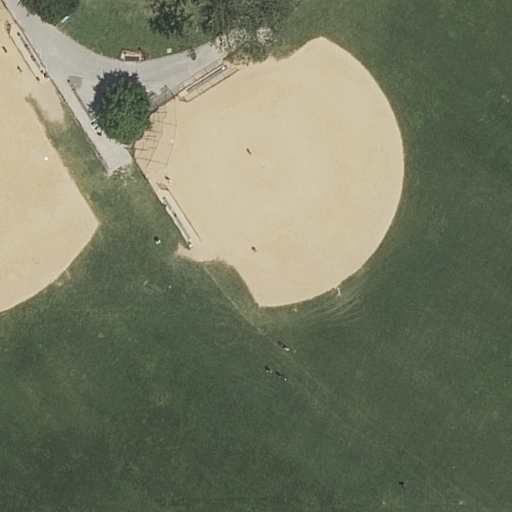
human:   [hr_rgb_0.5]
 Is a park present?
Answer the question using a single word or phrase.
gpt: yes

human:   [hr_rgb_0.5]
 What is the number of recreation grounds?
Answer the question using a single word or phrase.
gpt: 1

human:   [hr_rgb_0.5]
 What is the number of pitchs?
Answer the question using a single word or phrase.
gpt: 2

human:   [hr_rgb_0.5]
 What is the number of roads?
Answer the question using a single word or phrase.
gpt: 1

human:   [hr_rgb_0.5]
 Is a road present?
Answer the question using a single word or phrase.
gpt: yes

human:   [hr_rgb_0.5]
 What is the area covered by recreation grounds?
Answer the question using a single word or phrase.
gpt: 3774m2

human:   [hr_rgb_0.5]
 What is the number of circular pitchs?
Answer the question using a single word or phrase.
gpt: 0

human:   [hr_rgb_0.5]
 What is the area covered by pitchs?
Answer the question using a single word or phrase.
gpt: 4198m2

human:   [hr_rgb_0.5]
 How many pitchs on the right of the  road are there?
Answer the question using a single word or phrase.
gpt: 0

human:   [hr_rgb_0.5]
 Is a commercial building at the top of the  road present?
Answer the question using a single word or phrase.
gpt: no

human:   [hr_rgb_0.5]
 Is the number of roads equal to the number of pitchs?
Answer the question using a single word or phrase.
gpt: no

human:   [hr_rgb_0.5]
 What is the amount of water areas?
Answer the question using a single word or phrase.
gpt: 0

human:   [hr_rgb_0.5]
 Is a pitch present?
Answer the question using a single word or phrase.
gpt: yes

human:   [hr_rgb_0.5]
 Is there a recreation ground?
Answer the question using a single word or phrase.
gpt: yes

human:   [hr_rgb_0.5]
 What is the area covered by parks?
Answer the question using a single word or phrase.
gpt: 10633m2

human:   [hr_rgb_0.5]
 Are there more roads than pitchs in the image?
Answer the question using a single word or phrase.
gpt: no

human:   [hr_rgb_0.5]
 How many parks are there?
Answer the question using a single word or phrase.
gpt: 1

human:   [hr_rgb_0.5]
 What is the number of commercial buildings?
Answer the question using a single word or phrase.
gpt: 0

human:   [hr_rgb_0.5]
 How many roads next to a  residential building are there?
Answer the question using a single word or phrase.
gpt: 0

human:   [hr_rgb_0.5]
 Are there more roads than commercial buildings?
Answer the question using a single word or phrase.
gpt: yes

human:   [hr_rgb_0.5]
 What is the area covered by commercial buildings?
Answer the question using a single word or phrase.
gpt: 0m2

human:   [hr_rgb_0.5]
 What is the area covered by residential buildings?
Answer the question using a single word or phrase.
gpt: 0m2

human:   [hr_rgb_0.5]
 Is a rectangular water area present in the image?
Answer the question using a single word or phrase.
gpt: no

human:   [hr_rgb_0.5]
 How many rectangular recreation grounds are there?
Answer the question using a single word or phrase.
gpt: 0

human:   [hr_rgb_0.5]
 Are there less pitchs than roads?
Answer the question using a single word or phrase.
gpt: no

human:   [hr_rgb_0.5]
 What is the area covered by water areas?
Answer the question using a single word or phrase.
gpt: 0m2

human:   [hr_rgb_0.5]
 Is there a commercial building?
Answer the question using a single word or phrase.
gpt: no

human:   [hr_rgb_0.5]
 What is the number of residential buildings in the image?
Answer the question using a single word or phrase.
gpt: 0

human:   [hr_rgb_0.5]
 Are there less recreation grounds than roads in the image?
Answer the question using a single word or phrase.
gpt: no

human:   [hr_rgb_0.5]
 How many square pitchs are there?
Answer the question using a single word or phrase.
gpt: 0

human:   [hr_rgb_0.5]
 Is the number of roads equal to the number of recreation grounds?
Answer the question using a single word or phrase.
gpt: yes

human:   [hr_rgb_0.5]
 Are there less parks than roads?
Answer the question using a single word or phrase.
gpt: no

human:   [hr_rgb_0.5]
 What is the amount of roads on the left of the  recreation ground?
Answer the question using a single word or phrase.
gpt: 1

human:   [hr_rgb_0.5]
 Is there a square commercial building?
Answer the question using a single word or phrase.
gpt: no

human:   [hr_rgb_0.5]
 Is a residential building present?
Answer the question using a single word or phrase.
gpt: no

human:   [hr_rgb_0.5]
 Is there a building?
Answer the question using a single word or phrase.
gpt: no

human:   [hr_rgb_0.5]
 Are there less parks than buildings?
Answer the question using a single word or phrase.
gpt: no

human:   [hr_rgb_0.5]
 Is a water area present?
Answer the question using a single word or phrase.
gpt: no

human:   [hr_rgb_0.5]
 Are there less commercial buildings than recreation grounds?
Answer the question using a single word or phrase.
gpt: yes

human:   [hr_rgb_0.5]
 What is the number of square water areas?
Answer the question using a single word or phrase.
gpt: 0

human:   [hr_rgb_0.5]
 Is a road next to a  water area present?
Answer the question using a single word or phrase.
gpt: no

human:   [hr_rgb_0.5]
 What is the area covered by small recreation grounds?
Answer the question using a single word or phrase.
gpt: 0m2

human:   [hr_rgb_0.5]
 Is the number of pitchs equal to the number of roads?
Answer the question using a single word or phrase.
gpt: no

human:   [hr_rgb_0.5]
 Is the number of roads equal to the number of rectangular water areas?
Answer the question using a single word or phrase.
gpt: no

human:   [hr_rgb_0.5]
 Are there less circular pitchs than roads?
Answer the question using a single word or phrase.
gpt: yes

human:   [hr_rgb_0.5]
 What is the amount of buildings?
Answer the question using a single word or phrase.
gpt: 0

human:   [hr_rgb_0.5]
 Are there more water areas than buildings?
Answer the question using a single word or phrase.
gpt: no

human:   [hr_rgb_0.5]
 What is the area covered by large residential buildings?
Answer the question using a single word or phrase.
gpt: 0m2

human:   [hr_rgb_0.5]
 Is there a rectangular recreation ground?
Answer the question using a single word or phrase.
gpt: no

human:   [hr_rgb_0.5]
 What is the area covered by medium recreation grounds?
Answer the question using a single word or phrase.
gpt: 0m2

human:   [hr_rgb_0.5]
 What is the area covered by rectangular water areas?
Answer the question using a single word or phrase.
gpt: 0m2

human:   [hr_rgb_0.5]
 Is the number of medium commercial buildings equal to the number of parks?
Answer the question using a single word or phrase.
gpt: no

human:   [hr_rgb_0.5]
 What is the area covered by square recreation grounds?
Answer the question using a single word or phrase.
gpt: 0m2

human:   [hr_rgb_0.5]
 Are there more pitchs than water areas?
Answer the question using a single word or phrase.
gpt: yes

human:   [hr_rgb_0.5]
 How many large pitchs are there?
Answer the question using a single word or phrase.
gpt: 2

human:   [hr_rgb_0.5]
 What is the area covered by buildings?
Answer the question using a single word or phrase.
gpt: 0m2

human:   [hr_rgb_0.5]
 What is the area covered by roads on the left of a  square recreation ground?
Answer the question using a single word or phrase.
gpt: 0m2

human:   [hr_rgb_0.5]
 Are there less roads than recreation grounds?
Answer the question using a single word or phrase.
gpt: no

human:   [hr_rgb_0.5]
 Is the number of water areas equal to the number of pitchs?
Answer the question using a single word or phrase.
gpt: no

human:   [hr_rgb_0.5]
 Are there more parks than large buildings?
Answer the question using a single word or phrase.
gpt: yes

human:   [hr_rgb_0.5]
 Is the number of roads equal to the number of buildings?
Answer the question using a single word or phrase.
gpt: no

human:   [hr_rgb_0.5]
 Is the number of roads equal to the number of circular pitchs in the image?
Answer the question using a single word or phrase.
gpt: no

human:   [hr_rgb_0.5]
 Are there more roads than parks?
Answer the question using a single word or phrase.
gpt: no

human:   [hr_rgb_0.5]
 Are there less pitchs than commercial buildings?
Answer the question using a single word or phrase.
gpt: no